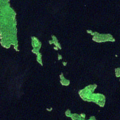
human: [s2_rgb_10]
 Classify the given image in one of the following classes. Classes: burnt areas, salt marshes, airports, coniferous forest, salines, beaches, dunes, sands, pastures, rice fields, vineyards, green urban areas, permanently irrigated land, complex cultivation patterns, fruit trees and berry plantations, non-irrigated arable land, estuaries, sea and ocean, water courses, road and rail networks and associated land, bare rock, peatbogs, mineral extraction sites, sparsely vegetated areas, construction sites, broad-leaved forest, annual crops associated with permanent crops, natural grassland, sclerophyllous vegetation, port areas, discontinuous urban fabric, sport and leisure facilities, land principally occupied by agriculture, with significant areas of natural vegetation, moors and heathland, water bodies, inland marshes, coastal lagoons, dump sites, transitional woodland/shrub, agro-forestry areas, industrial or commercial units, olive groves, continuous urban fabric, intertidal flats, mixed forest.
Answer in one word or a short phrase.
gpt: water bodies